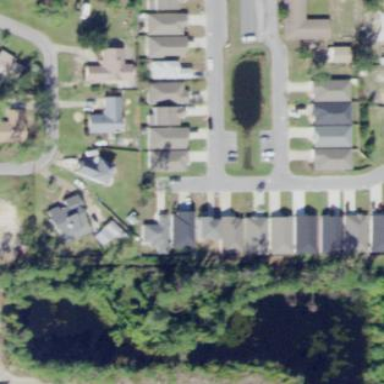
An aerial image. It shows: Residential area composed of single-family homes.